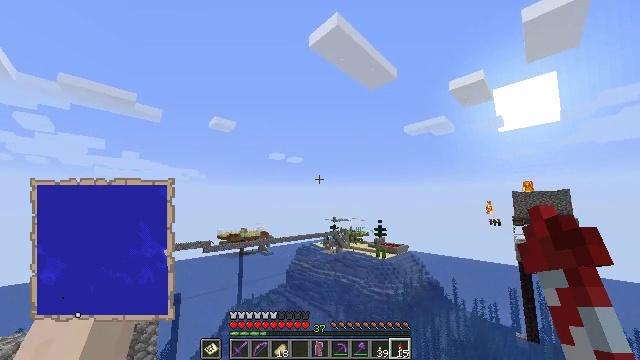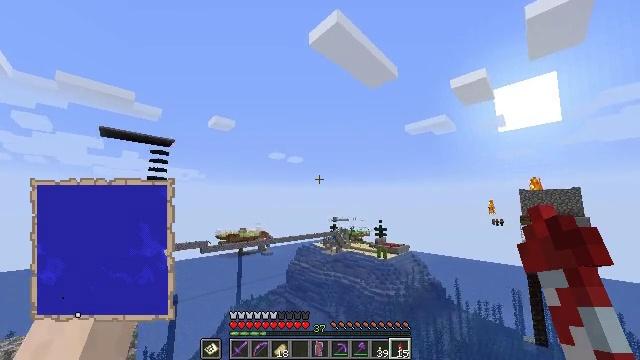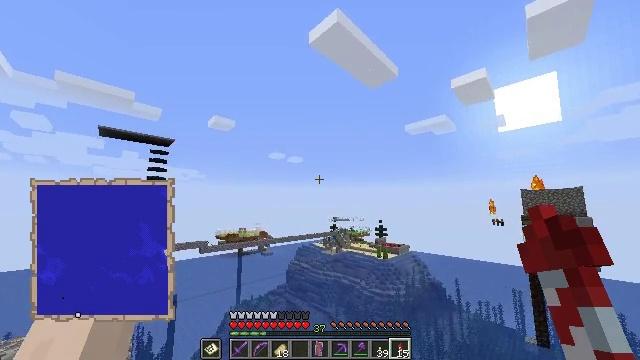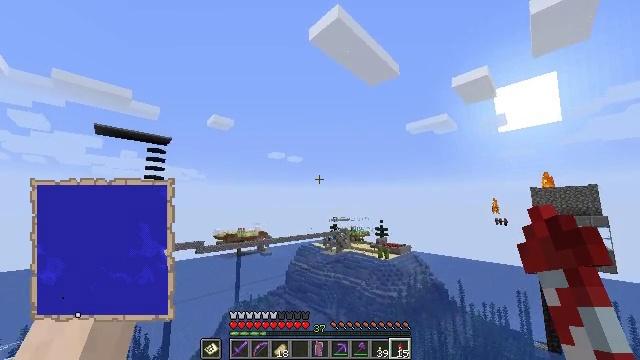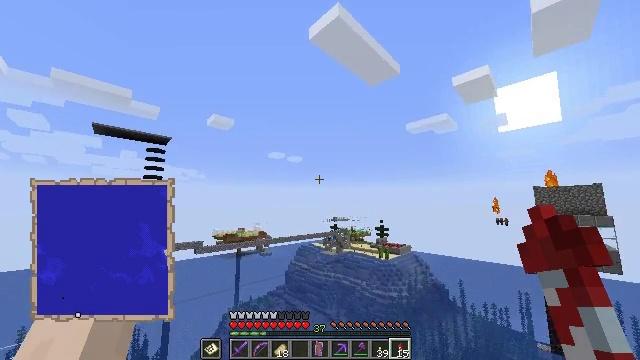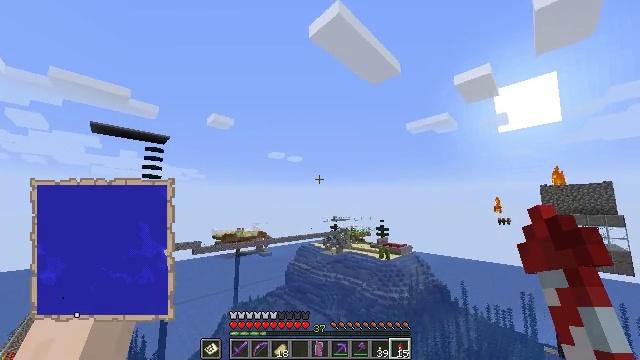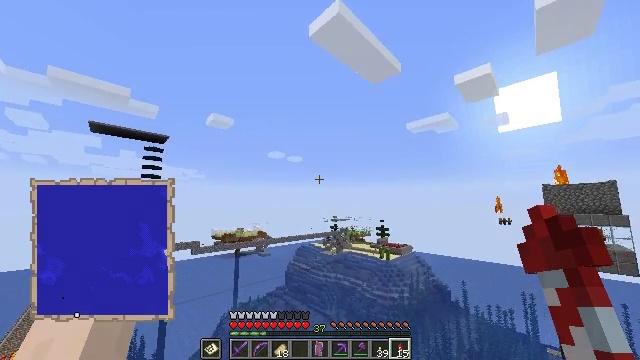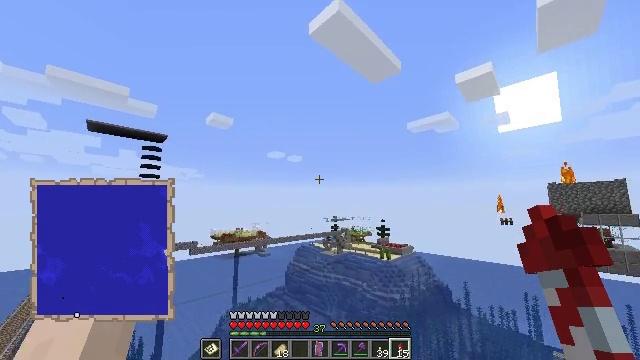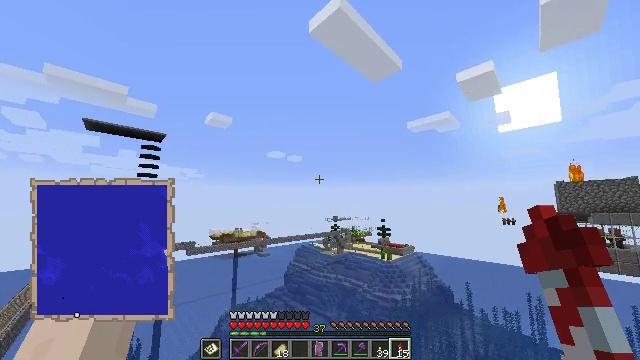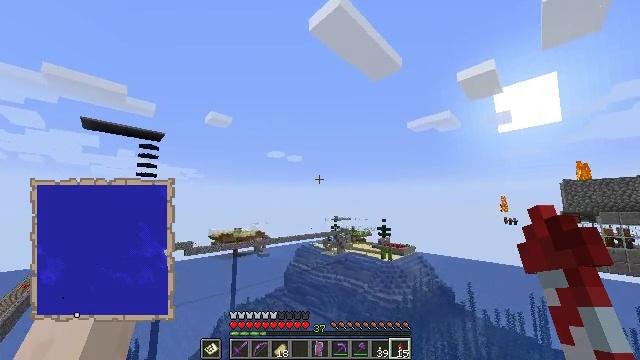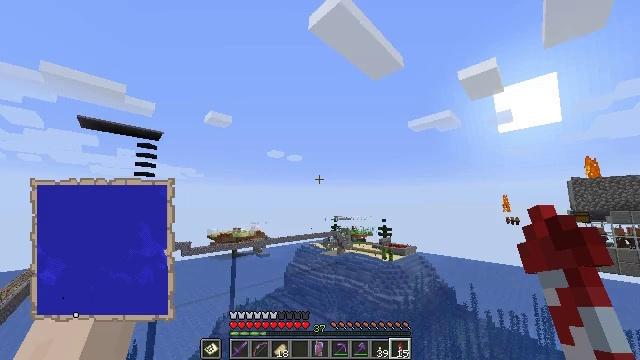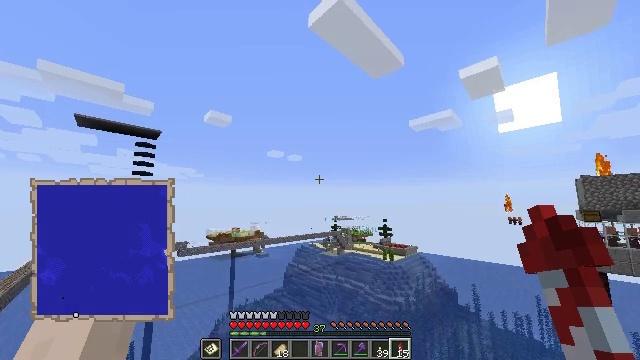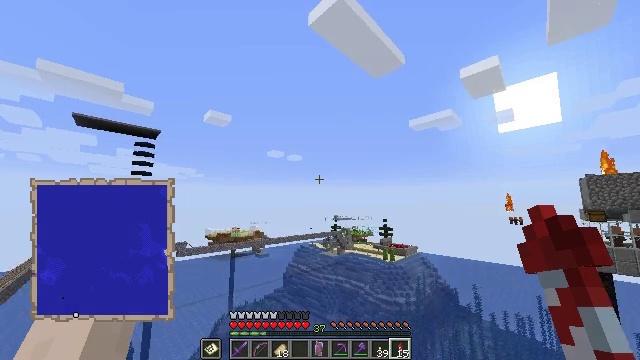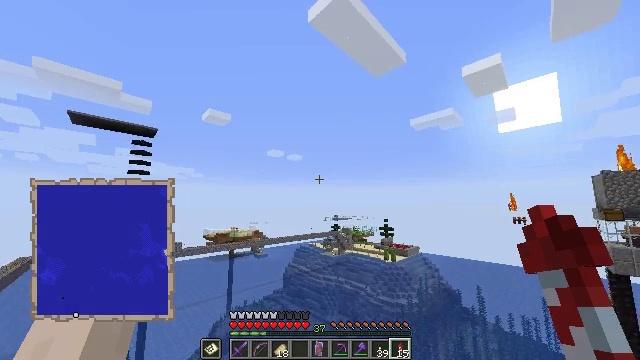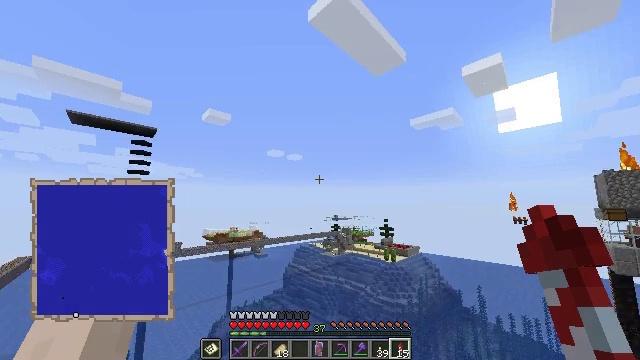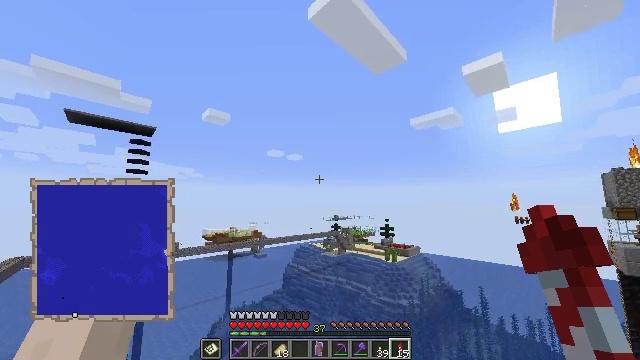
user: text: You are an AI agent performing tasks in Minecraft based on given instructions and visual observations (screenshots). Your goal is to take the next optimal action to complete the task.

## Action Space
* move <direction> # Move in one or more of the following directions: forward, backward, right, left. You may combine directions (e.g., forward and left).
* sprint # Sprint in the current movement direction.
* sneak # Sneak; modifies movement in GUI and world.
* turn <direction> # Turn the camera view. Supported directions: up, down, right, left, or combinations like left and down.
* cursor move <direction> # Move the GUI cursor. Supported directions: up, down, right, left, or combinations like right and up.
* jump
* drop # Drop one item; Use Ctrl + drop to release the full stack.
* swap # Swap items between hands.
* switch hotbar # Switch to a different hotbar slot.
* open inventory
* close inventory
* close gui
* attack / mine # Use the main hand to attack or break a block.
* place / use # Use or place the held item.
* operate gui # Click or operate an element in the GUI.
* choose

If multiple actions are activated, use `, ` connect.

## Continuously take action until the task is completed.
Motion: motion action
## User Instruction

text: Craft a filled map.
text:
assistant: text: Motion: move forward, sprint
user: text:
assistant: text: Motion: move forward, sprint
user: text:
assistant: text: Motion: move forward, sprint
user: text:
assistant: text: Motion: move forward, sprint
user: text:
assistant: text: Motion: move forward, sprint
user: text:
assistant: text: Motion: move forward, sprint
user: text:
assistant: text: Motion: move forward, sprint
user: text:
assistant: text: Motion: move forward, sprint
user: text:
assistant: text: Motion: move forward, sprint
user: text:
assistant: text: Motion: move forward, sprint
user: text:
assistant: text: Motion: move forward, sprint
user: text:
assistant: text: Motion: move forward, sprint
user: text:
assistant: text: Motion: move forward, sprint
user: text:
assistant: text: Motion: move forward, sprint
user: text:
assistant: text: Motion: move forward, sprint
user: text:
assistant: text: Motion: move forward, sprint
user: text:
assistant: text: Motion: move forward, sprint
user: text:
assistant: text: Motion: move forward, sprint
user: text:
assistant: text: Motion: move forward, sprint
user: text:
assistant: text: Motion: move forward, sprint
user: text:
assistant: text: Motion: move forward, sprint
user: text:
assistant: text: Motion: move forward, sprint
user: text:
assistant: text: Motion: move forward, sprint
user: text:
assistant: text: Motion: move forward, sprint
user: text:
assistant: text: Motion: move forward, sprint
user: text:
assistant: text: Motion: move forward, sprint
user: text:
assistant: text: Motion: move forward, sprint
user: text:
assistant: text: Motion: move forward, sprint
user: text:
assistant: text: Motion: move forward, sprint
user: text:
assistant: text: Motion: move forward, sprint